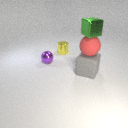
large gray rubber cube in front of small purple metal sphere